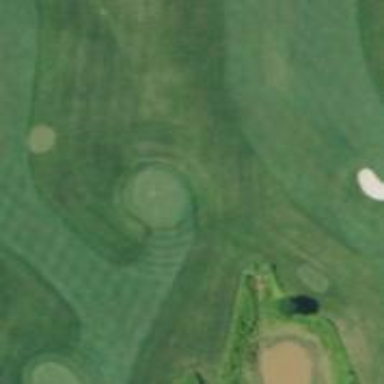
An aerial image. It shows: Golf hole.